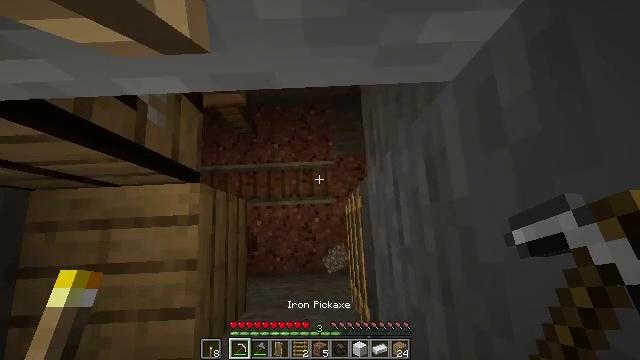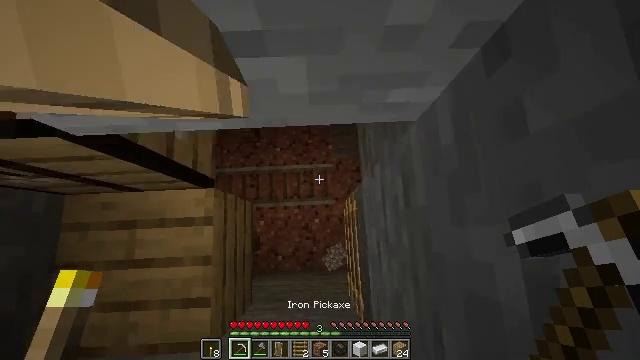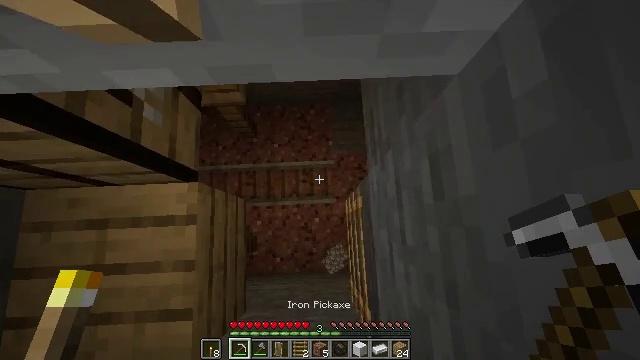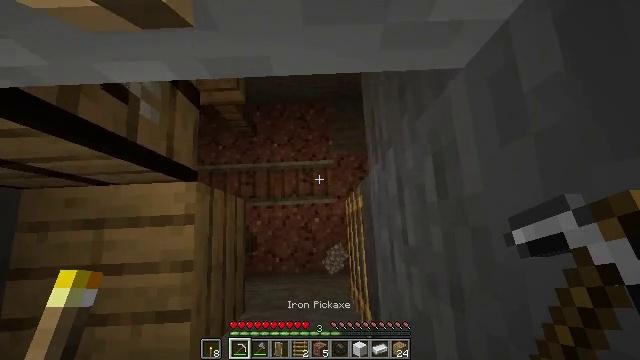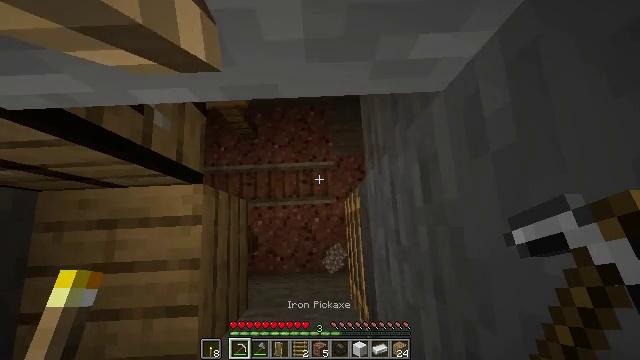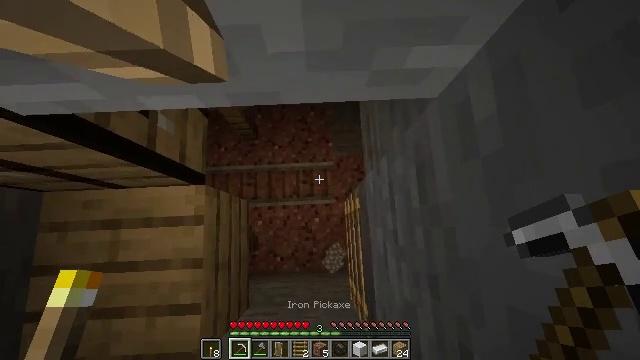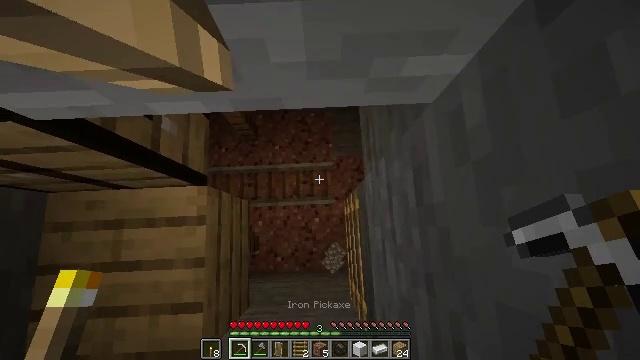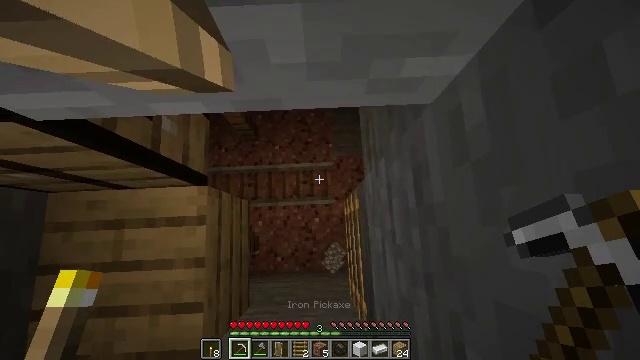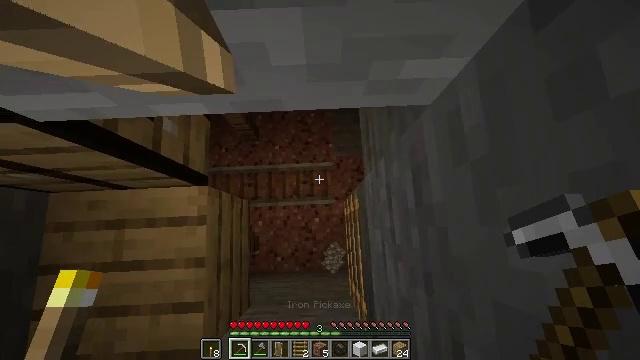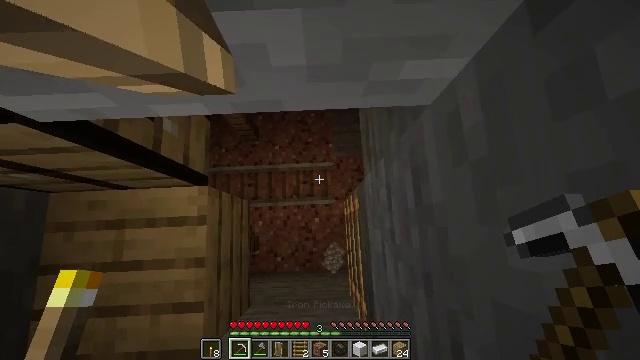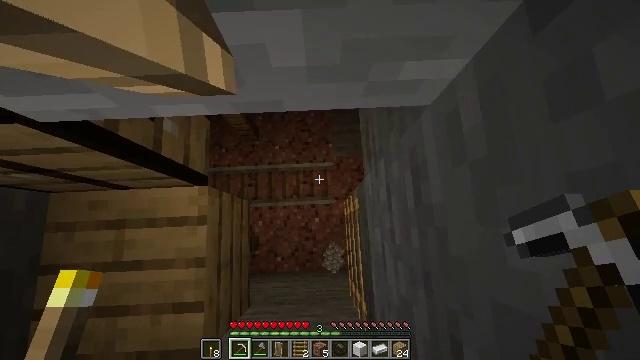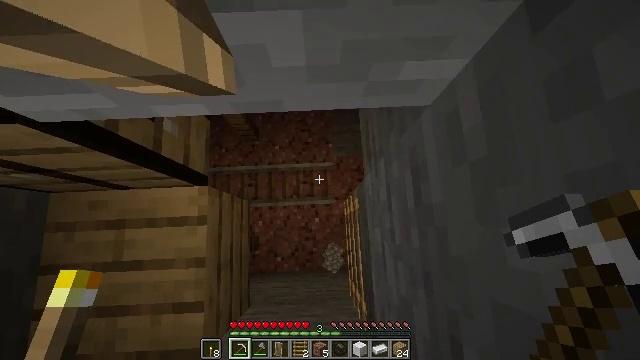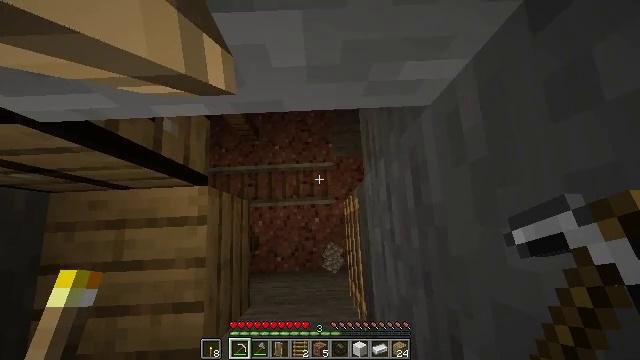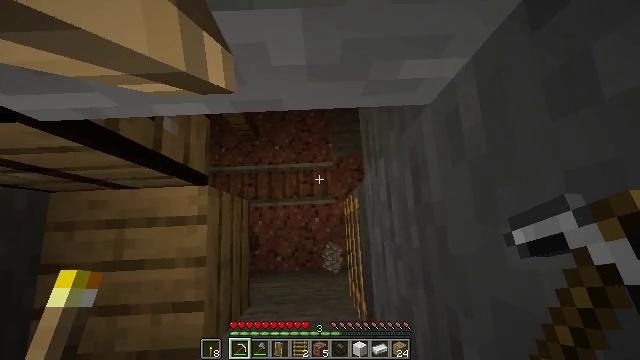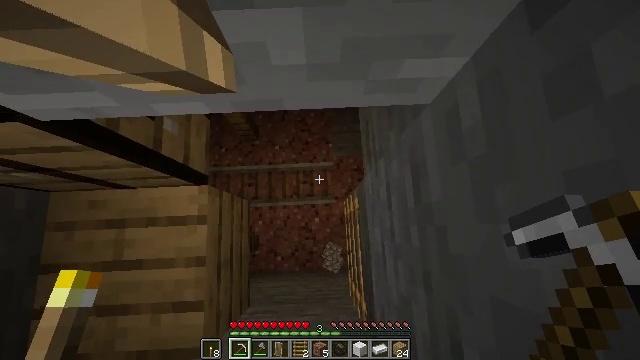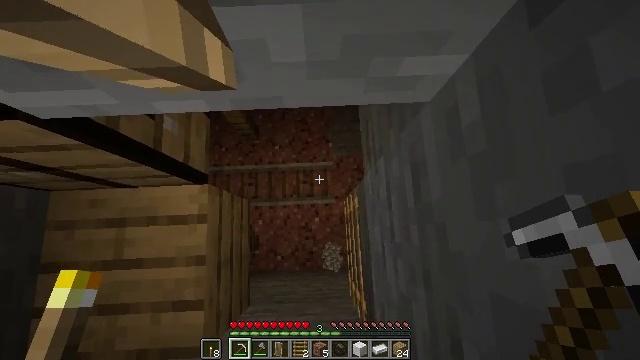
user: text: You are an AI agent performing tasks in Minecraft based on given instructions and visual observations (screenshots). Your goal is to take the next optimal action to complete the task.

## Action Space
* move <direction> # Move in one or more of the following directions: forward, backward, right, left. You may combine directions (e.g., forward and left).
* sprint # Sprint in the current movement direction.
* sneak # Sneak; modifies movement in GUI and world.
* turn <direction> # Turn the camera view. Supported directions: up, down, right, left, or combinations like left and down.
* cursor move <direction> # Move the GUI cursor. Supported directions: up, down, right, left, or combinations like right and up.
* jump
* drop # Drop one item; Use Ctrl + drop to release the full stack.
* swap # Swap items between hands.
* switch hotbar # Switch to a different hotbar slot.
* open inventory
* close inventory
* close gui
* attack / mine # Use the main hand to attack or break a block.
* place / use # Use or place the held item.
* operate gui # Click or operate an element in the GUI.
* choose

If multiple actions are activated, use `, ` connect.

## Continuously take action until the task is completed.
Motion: motion action
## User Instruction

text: Mine the ladder from the wall.
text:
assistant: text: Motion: jump
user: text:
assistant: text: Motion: jump
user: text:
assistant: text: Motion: jump
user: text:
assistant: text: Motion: jump
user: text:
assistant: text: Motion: no_op
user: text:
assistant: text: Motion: no_op
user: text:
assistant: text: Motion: no_op
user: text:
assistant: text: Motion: no_op
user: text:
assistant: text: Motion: no_op
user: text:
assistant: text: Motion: no_op
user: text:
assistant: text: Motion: no_op
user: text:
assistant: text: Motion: no_op
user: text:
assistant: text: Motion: move right
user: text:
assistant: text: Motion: move right
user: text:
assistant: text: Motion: move right
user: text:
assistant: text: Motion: move right
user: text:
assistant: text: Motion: move right
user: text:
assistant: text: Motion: move right
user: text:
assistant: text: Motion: no_op
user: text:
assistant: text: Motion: no_op
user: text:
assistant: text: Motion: turn down
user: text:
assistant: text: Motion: turn down
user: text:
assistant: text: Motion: move back, turn down
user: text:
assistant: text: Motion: move back, turn down
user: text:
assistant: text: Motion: move back
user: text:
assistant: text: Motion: move back
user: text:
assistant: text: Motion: no_op
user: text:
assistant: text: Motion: no_op
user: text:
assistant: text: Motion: no_op
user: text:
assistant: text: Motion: sneak